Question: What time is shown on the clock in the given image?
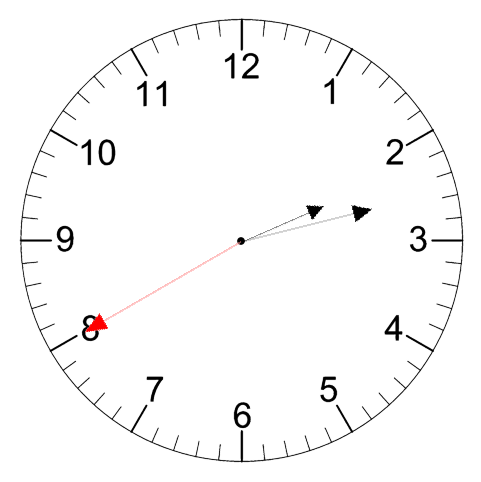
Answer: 02:12:40